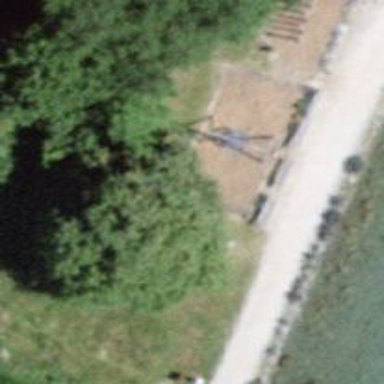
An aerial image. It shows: Playground with swings.